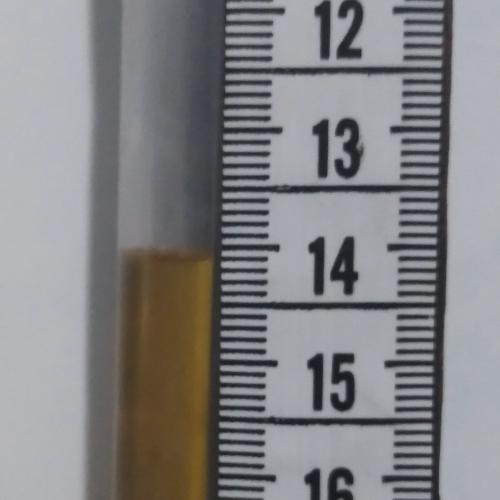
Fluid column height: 14.1 cm